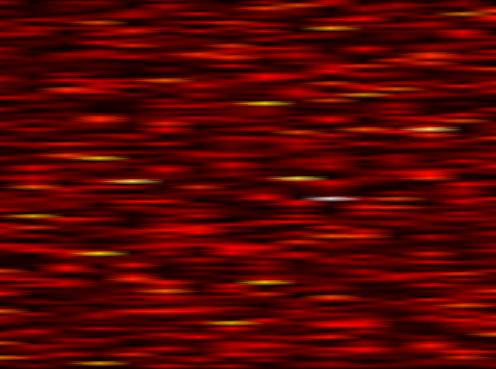
Label: UFMC